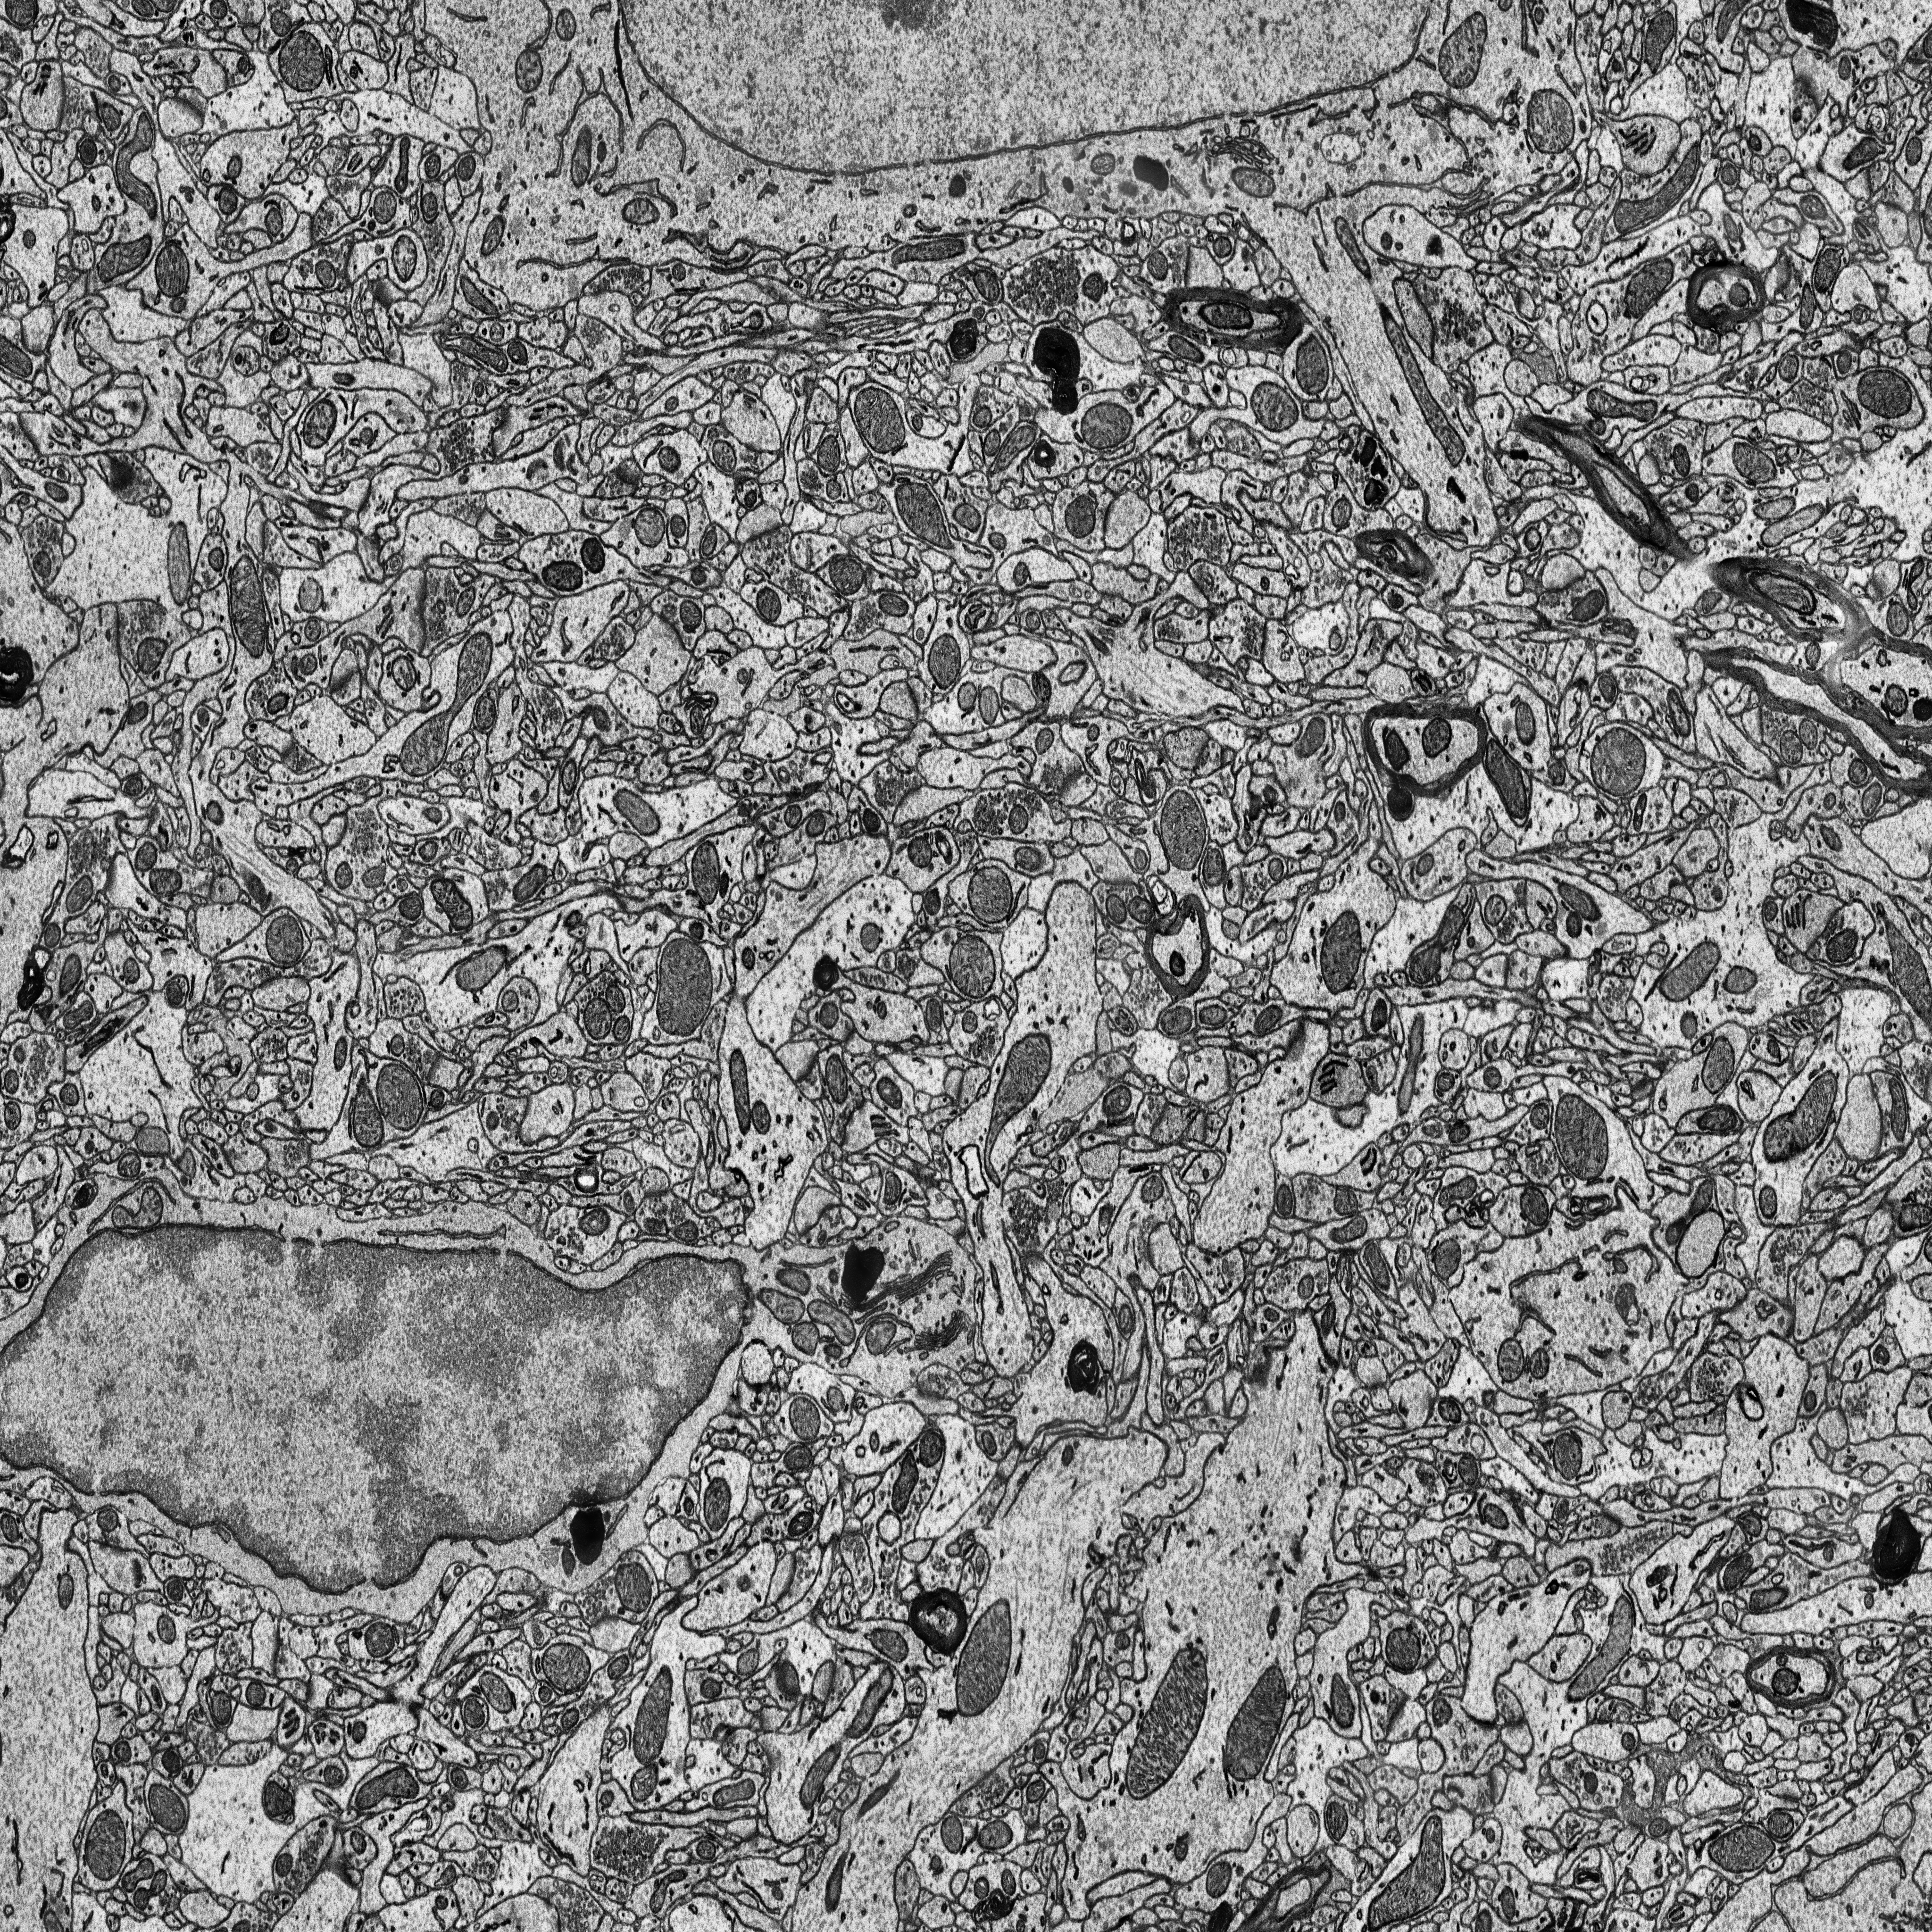
Electron microscopy slice of rat cortex tissue
Slice depth (z): 21
Mitochondria instances in slice: 415